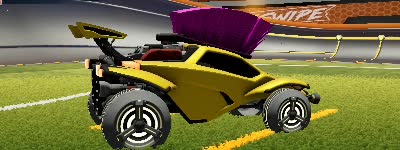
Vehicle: octane